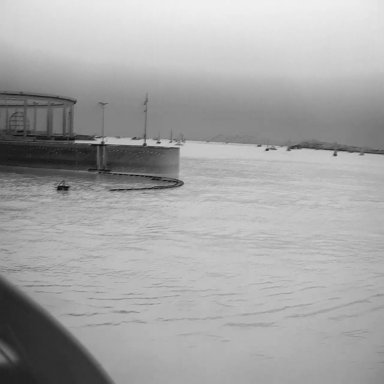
There are seven sailboats in the infrared image.